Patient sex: M
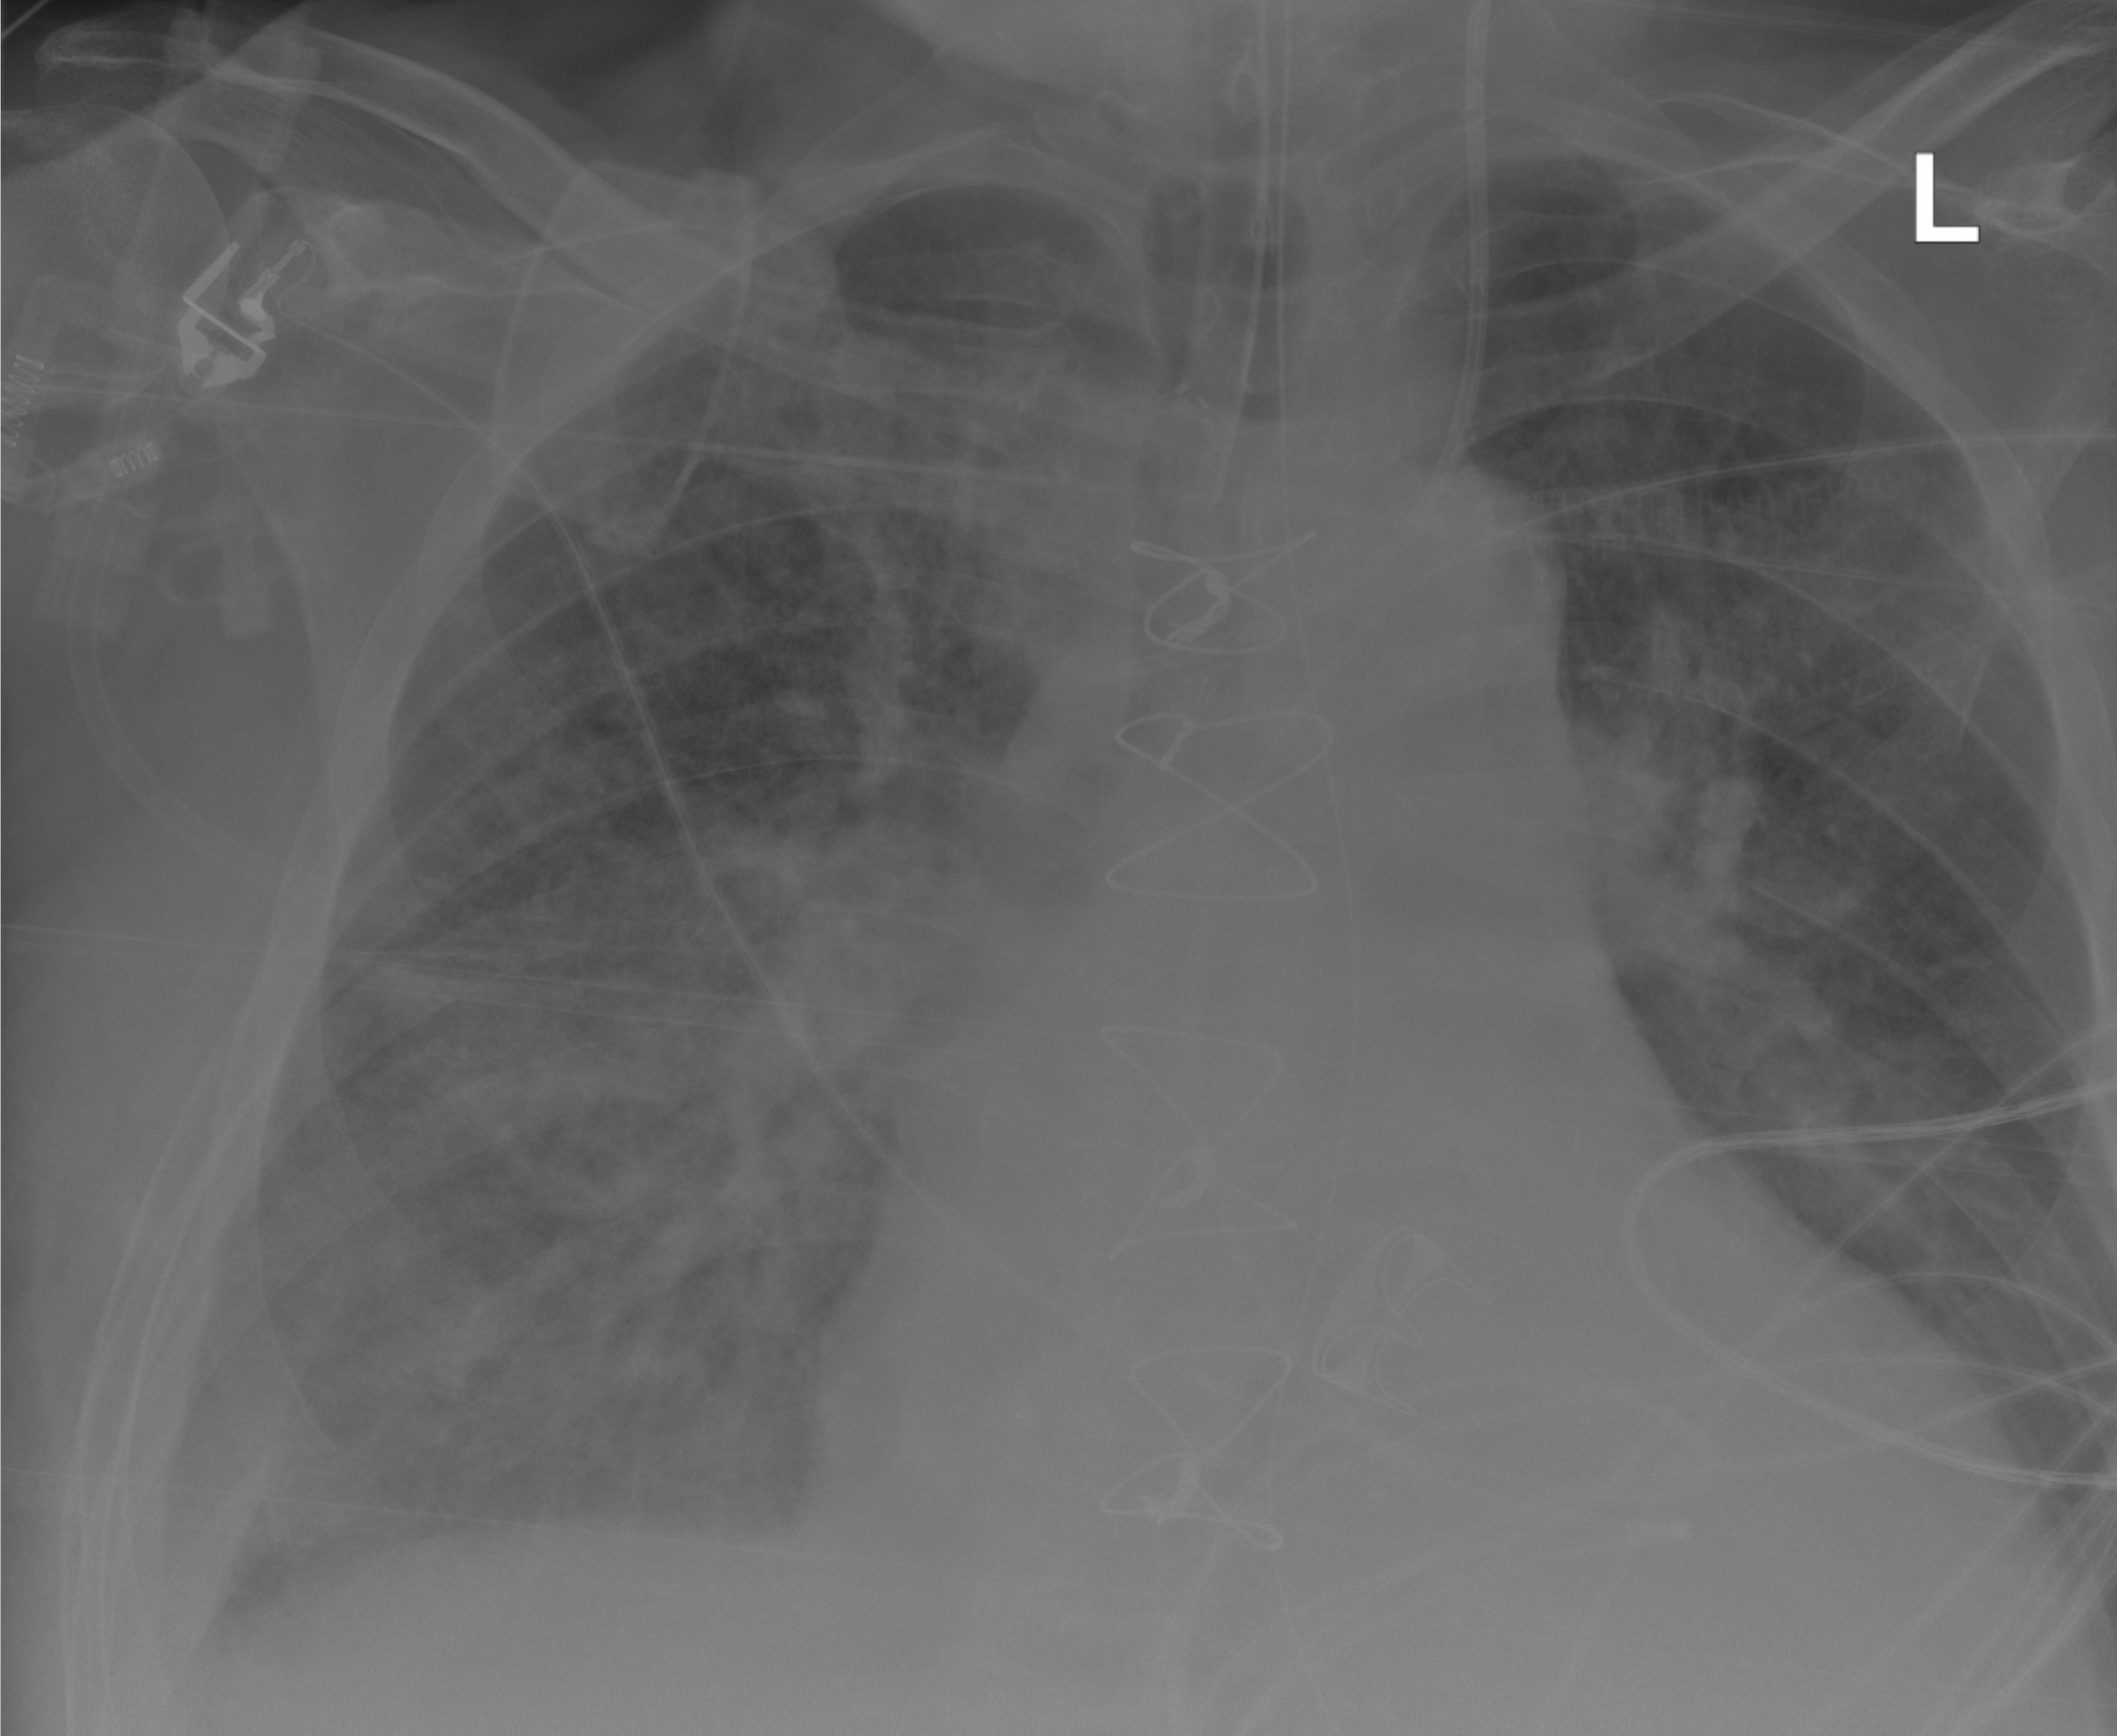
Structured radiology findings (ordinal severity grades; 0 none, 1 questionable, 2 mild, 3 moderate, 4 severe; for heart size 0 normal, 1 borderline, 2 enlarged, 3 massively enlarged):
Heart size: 2
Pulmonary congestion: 2
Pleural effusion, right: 0
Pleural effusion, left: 0
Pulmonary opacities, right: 3
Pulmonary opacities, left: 1
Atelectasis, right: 0
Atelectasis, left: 0